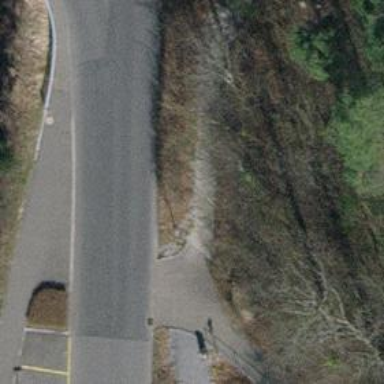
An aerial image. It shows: Footway with surface of fine gravel.